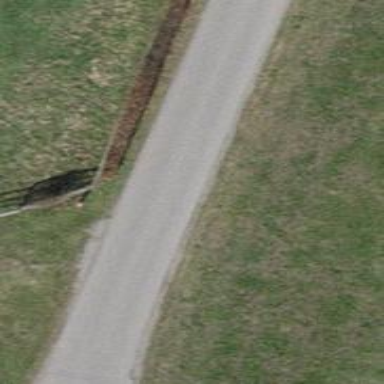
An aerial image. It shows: Residential road with asphalt surface and no sidewalk.